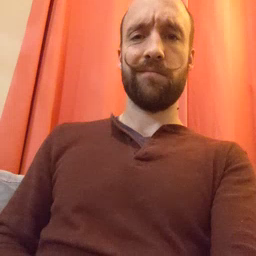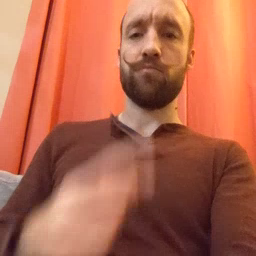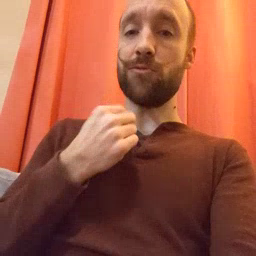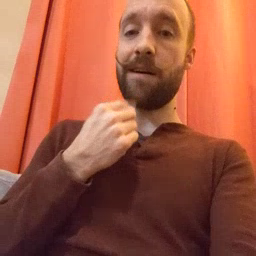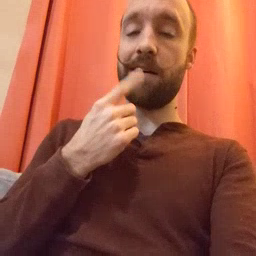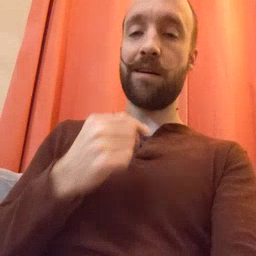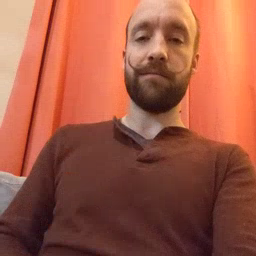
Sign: red